Question: in MRP module i found this feature.please tell me where is this function located & where is this button defined.?
(i go through code but unable to find where is the exact location that triggered)
its flow is ADD --> comed popup window to select products -->if selected then those products loaded in section

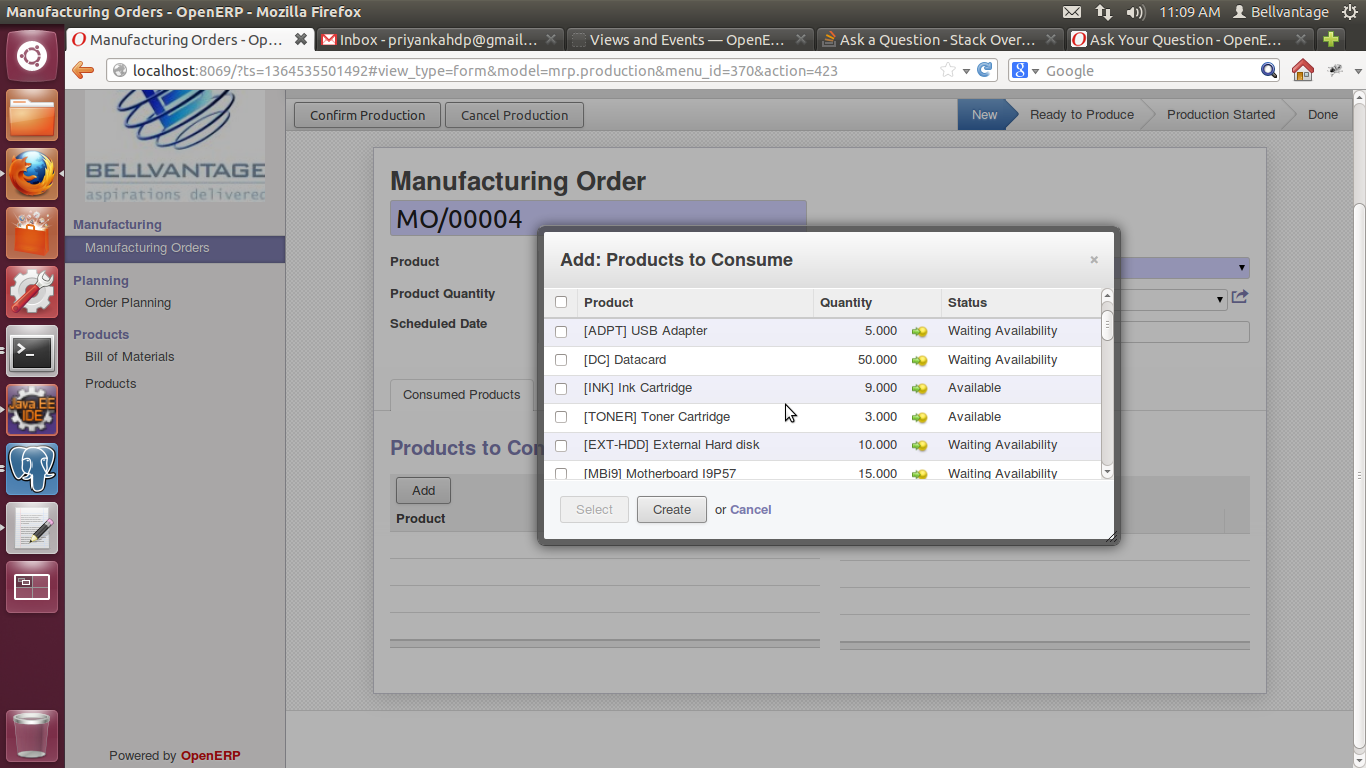
Answer: It is a many2many field not a function
'''
move_lines': fields.many2many('stock.move', 'mrp_production_move_ids', 'production_id', 'move_id', 'Products to Consume',
domain=[('state','not in', ('done', 'cancel'))], readonly=True, states={'draft':[('readonly',False)]}),
'''